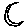
Label: moon